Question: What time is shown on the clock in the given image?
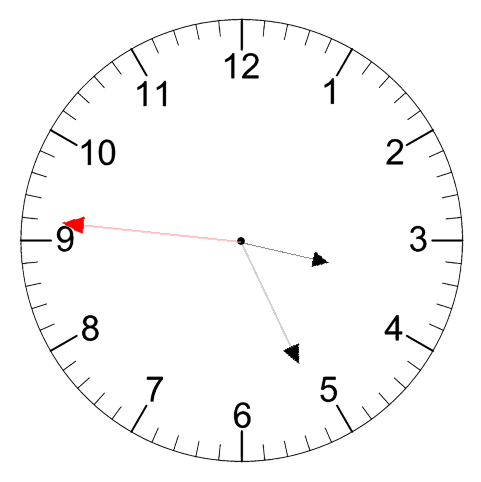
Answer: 03:25:46